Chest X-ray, PA view. Patient: 83 years old, sex M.
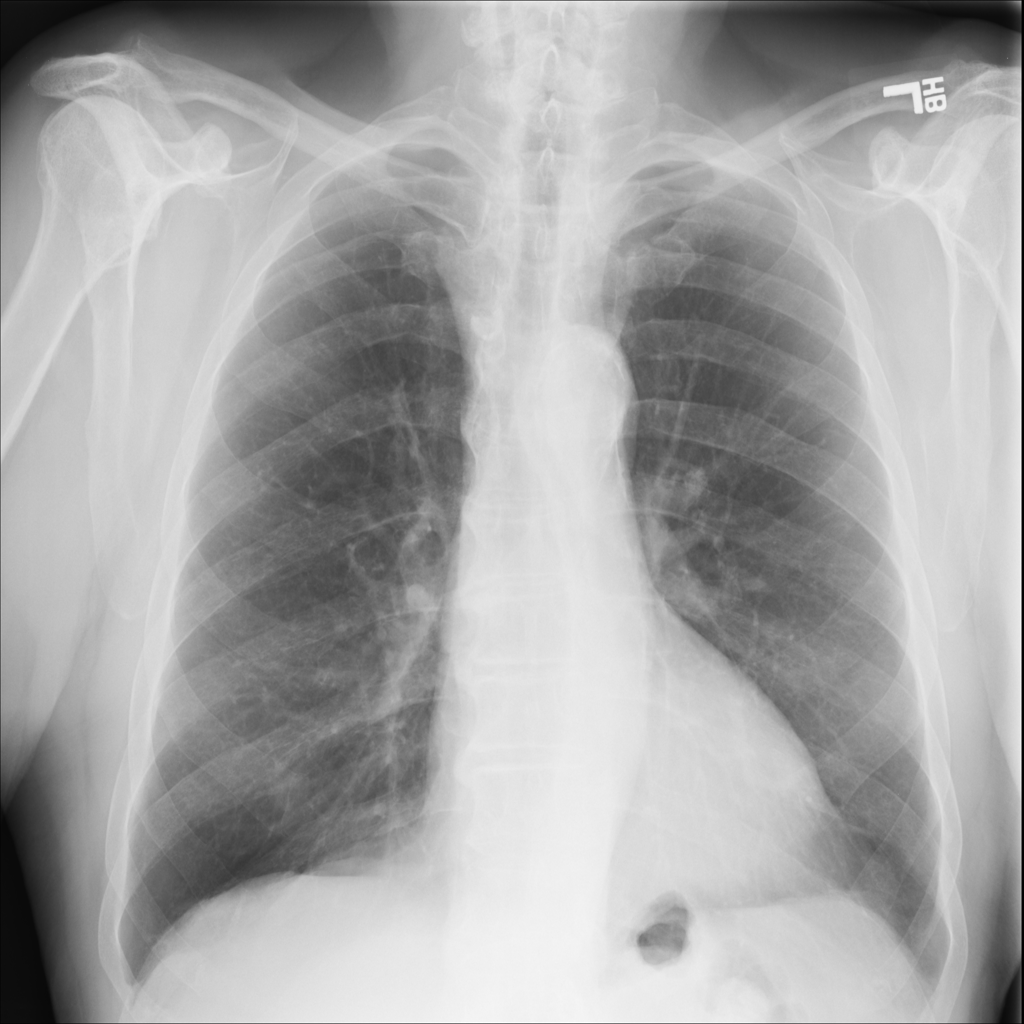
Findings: No Finding